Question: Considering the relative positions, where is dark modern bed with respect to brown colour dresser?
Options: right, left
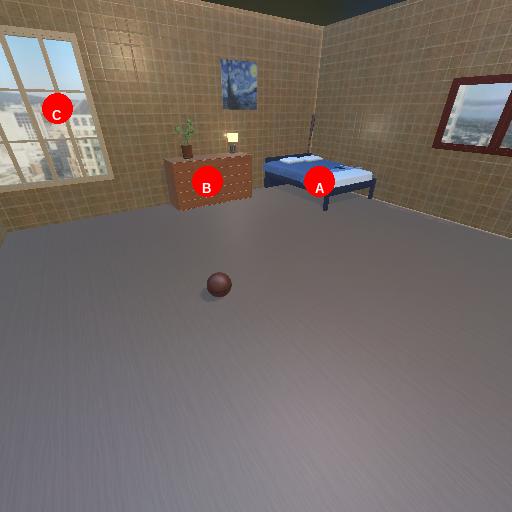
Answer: right